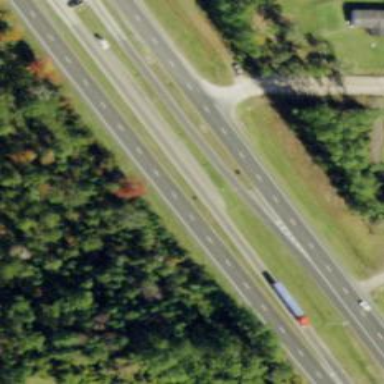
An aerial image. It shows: Trunk link highway.